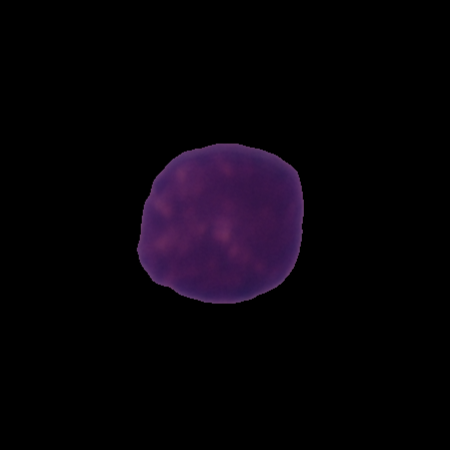
Label: healthy